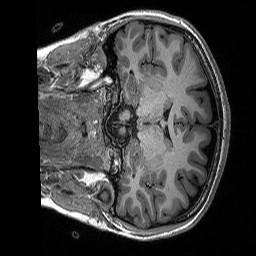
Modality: T1w
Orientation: coronal
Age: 18
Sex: female